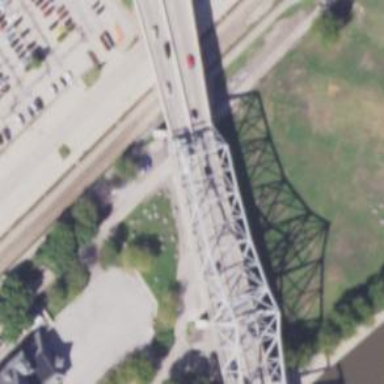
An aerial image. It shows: Truss bridge on motorway.